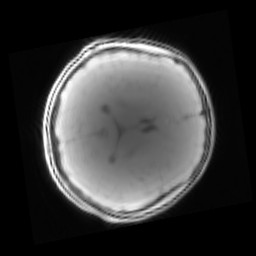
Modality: PDw
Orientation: axial
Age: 13
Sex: female
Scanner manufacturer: siemens
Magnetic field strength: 3 T
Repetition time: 0.25 s
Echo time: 0.00103 s